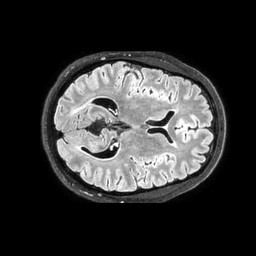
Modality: FLAIR
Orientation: axial
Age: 45
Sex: male
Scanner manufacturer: philips
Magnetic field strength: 3 T
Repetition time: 4.8 s
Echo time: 0.34 s